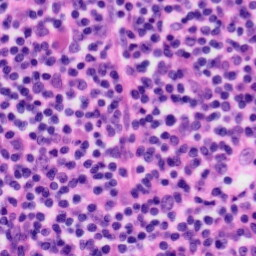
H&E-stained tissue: Tonsil